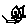
Label: cat